Interaction volume radius: 10 \u00c5
Interaction volume height: 25 \u00c5
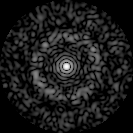
Disorder parameter: 0.8438